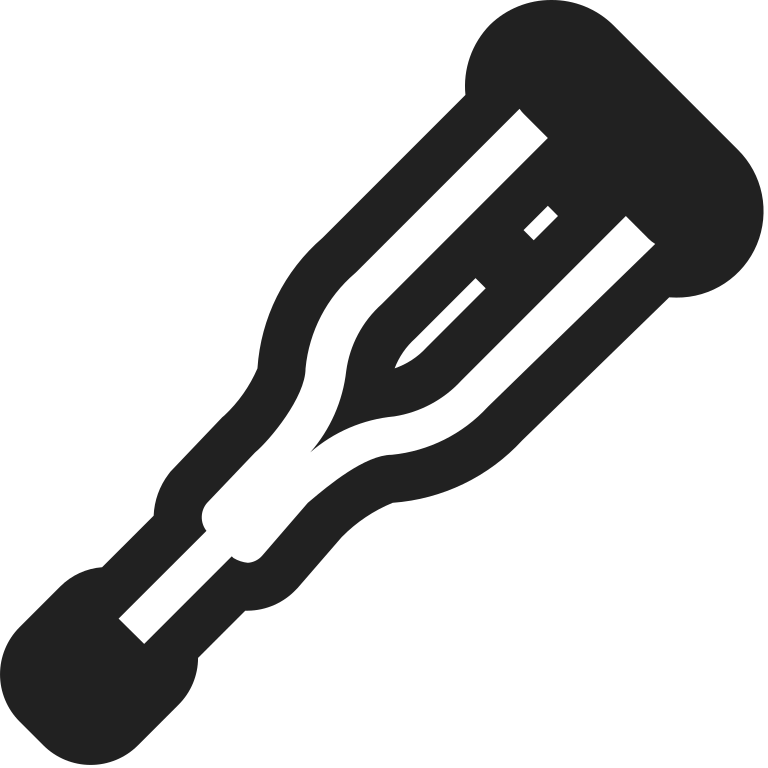
crutch high contrast